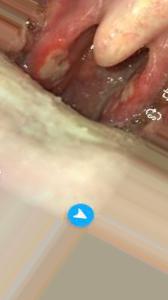
Condition: Mouth Ulcer